Field crop: maize
Growth stage: 2
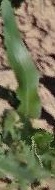
Species: maize